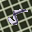
Label: 5